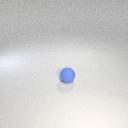
small blue rubber sphere